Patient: sex F, age 58
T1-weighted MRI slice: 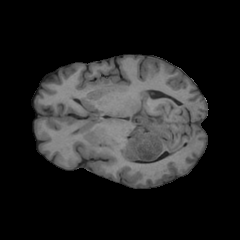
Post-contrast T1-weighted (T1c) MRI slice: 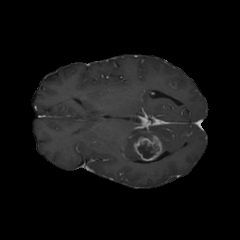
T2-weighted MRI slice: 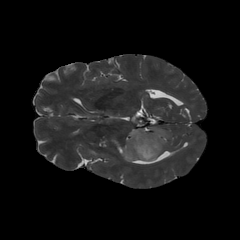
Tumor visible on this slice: yes
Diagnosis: Glioblastoma, IDH-wildtype
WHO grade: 4